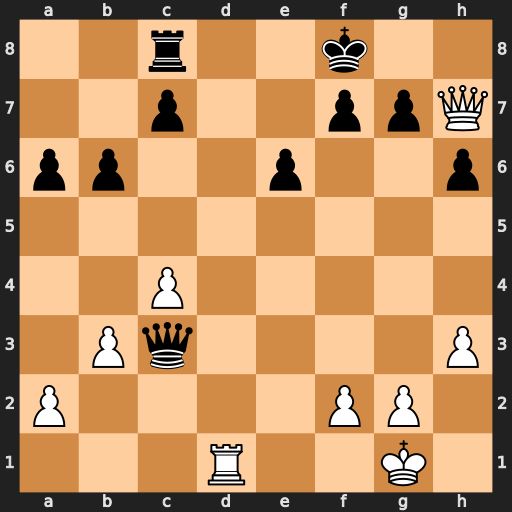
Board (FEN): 2r2k2/2p2ppQ/pp2p2p/8/2P5/1Pq4P/P4PP1/3R2K1
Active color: w
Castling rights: -
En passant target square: -
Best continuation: Qh8+ Ke7 Qxc8